Interaction volume radius: 5 \u00c5
Interaction volume height: 25 \u00c5
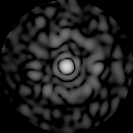
Disorder parameter: 0.8293